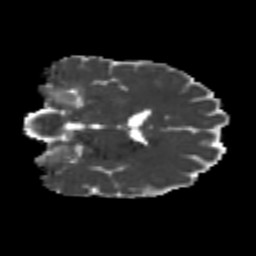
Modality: MD
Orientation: coronal
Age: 24
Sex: female
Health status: healthy
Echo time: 0.074 s